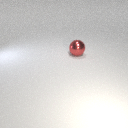
large red metal sphere